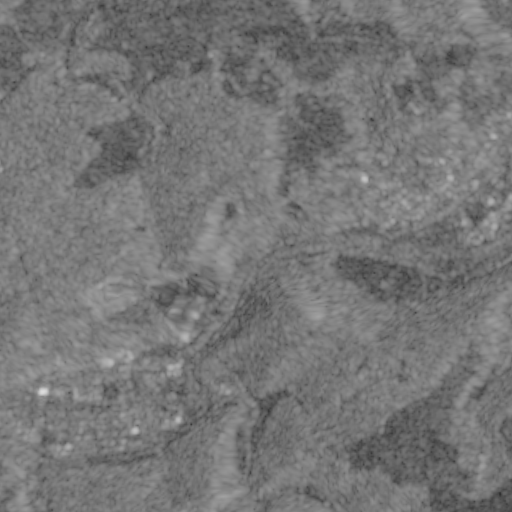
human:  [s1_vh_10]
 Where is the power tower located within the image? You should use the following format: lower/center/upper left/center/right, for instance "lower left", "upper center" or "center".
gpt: The power tower is located in the upper of the image.
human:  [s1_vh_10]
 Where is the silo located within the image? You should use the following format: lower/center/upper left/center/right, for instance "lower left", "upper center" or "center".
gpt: The silo is located in the lower left of the image.
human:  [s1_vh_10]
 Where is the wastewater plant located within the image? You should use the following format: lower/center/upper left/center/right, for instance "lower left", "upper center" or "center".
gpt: The wastewater plant is located in the lower left of the image.
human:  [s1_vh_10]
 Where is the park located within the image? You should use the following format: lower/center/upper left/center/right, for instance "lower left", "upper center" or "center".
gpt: There is no park in the image.

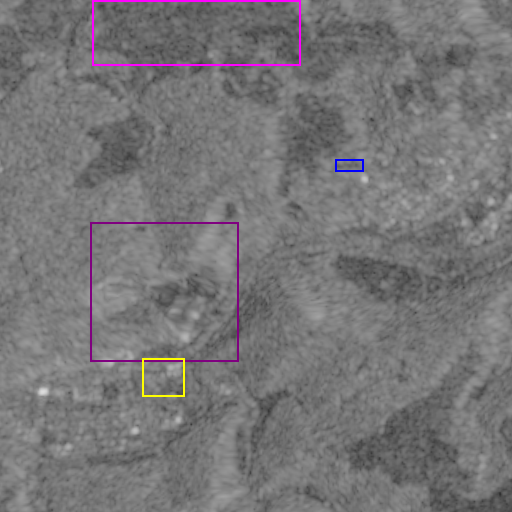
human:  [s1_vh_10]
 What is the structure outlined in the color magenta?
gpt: The structure outlined in magenta is a crop field.
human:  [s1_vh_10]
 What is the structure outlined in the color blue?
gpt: The structure outlined in blue is a park.
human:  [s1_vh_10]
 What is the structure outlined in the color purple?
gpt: The structure outlined in purple is a quarry.
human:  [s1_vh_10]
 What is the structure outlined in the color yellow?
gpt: The structure outlined in yellow is a wastewater plant.
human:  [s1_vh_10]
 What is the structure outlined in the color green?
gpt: There is no green outline.